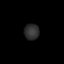
Tissue: lung
Cell type: Epithelial cells
Senescence score: 0.1635
Nuclear area (px): 231
Mean DAPI intensity: 47.333